The image folds the raw vibration samples of a bearing signal into a 2-D grayscale square (signal-to-image encoding). Based on the visible evidence, which condition applies: normal, inner_race, outer_race, ball?
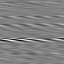
Answer: outer_race